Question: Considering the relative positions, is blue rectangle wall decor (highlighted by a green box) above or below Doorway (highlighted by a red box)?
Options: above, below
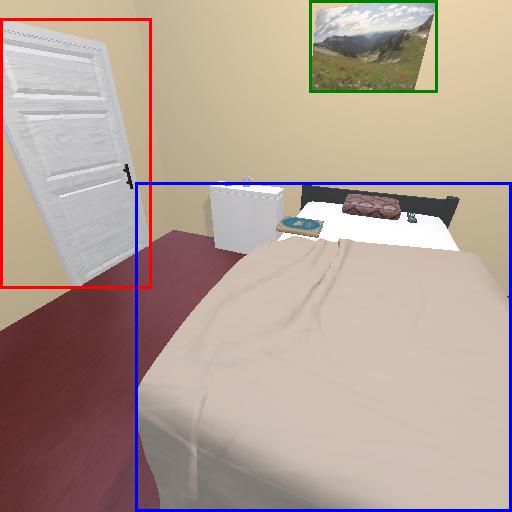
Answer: above